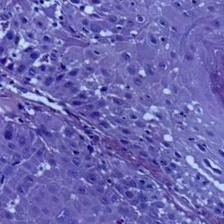
Diagnosis: OSCC